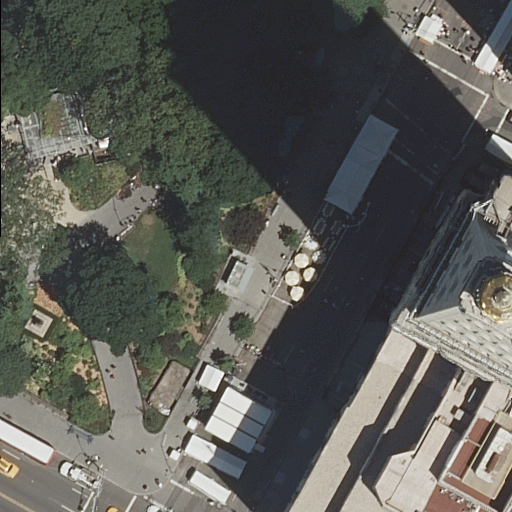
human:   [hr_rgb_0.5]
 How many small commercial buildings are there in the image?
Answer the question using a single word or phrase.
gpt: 0

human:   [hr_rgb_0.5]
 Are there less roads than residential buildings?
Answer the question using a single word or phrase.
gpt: no

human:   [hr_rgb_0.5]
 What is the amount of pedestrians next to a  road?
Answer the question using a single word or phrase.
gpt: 2

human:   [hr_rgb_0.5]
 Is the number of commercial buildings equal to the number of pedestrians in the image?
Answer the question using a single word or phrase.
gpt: no

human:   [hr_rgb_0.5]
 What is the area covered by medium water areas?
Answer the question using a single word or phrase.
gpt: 0m2

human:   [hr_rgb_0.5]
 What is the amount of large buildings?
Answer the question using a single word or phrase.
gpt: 2

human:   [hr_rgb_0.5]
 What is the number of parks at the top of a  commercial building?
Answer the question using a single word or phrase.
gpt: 0

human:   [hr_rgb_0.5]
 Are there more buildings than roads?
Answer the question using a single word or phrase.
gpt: no

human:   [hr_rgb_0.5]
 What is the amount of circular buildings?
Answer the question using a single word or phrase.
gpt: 0

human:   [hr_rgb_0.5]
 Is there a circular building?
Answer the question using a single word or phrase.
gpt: no

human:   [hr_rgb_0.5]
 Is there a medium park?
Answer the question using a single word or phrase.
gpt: no

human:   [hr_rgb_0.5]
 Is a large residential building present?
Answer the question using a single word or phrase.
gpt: yes

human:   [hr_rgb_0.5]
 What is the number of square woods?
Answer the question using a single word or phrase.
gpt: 0

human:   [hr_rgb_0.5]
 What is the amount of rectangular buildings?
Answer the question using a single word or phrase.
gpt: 1

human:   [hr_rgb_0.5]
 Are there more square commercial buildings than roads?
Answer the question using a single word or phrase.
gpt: no

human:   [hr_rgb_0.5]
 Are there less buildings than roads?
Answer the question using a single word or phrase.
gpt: yes

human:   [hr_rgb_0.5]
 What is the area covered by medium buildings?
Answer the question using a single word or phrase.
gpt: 173m2

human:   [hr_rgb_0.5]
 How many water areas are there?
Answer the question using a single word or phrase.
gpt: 0

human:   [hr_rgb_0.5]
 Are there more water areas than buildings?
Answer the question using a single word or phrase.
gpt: no

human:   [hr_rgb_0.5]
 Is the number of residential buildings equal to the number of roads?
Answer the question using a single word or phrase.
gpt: no

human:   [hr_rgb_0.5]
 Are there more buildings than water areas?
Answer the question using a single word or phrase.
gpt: yes

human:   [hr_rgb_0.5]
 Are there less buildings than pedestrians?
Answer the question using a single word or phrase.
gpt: no

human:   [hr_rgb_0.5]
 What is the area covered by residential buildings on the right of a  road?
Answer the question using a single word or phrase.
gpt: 1691m2

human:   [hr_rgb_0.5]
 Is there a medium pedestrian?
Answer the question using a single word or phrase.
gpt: yes

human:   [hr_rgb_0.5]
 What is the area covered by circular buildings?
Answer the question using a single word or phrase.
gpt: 0m2

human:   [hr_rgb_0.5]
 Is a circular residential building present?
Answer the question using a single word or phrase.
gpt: no

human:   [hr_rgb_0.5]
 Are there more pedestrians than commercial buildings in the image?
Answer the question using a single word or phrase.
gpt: yes

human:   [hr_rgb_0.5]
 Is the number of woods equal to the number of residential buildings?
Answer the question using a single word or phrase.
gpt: no

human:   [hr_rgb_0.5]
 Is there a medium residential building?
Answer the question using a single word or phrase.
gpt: yes

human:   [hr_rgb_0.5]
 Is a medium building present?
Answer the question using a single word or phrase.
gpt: yes

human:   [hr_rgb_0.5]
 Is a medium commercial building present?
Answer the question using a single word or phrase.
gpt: no

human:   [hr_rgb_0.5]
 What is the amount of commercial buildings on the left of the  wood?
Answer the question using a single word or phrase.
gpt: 0

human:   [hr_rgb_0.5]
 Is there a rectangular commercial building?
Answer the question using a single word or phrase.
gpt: no

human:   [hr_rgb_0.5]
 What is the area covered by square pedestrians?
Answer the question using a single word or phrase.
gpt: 0m2

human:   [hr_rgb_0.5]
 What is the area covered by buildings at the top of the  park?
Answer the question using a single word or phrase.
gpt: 173m2

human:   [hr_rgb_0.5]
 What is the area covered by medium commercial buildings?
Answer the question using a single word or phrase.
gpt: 0m2